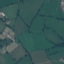
Land use / land cover: Pasture